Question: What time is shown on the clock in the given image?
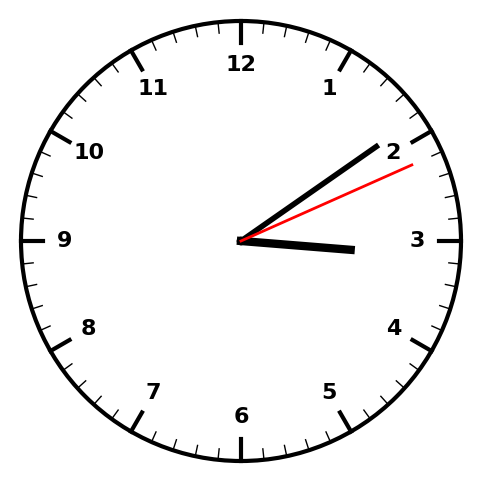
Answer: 03:09:11